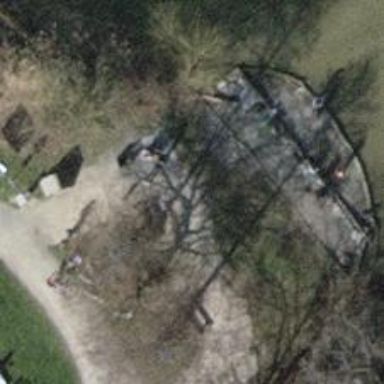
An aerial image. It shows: BBQ amenity.